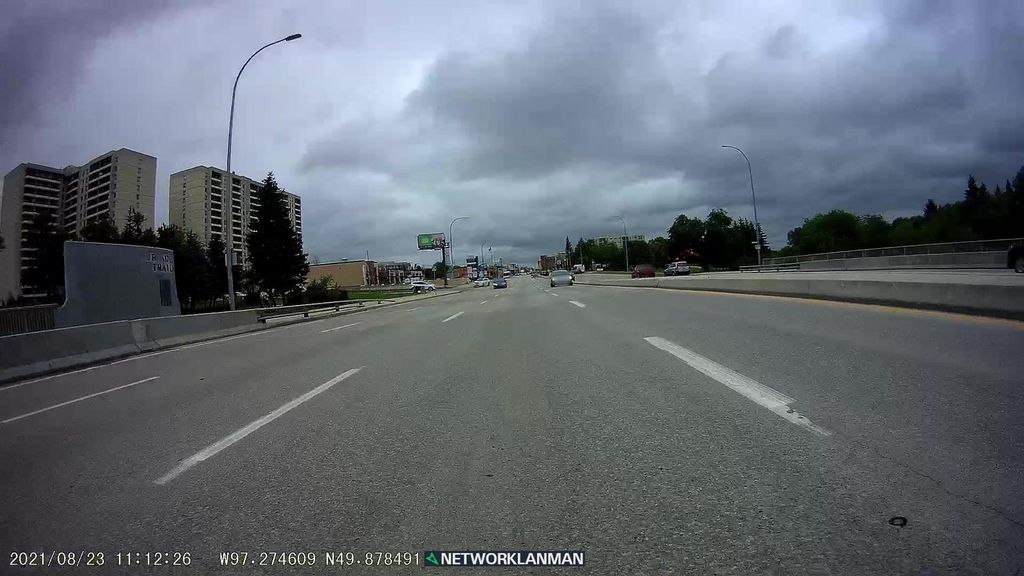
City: winnipeg